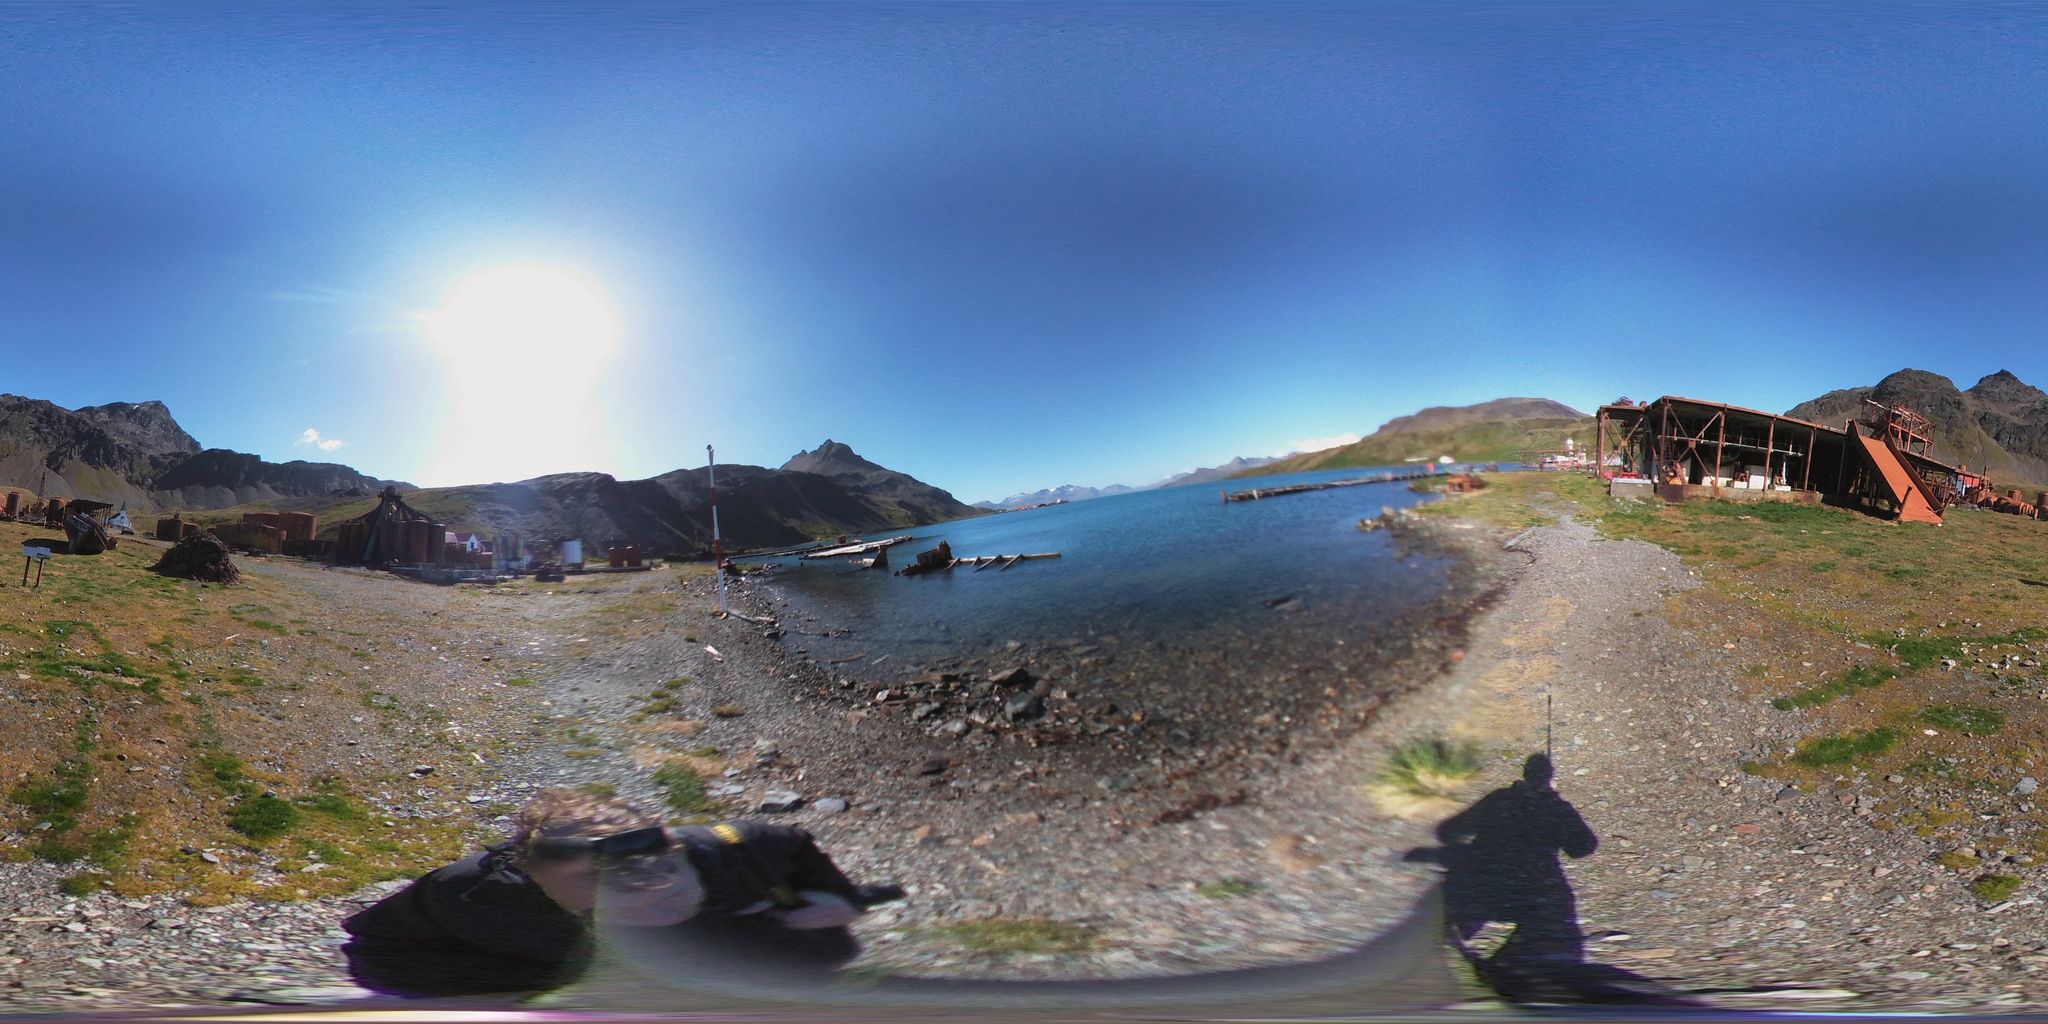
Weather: clear
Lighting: day
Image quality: slightly poor
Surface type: fields
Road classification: track, path
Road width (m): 3.0
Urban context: water
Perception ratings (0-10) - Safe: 1.11, Lively: 1.68, Beautiful: 6.36, Boring: 6.59, Depressing: 3.56, Wealthy: 6.64